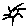
Label: sun